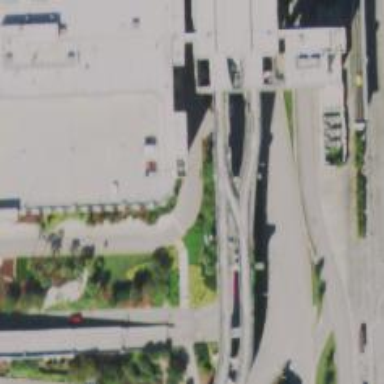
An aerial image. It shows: Viaduct bridge for electrified monorail railway.